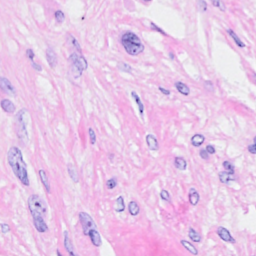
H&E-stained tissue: Breast